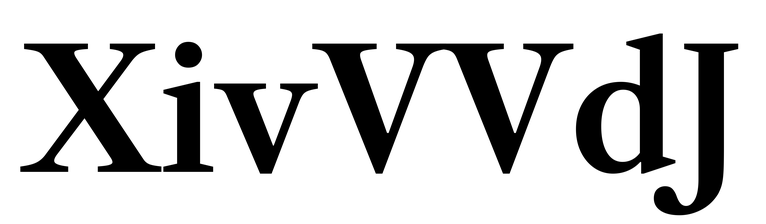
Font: LibreCaslonText_SemiBold